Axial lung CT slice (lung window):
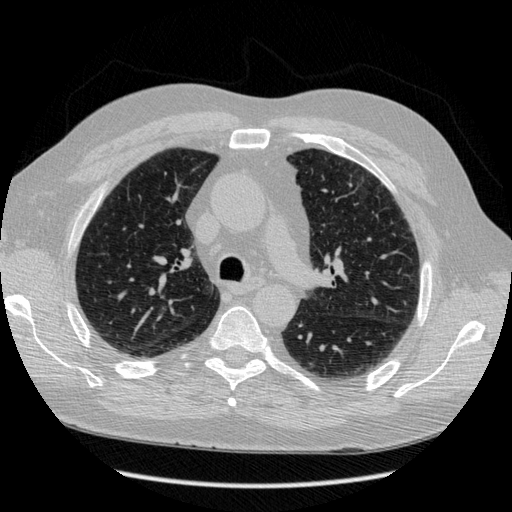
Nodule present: no